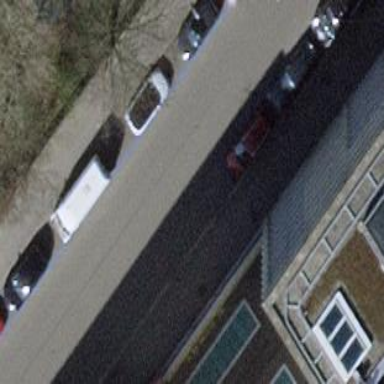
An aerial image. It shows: Parking lane area.